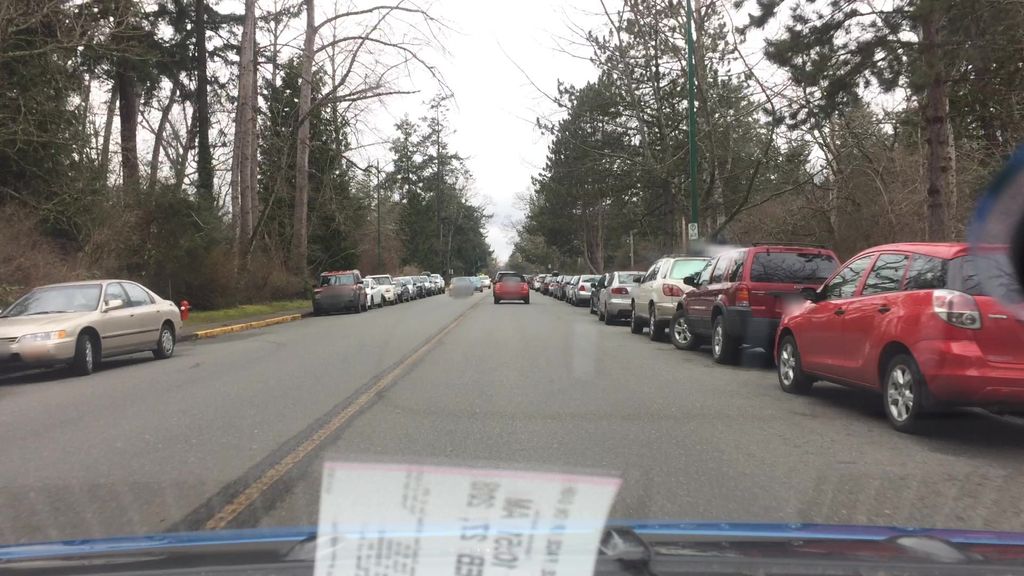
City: victoria